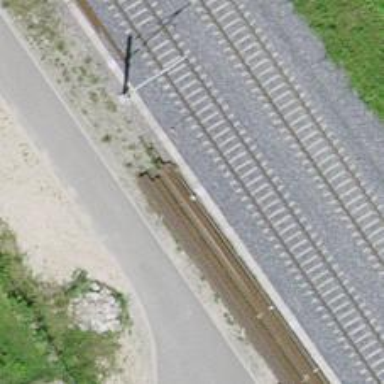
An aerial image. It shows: Single track.